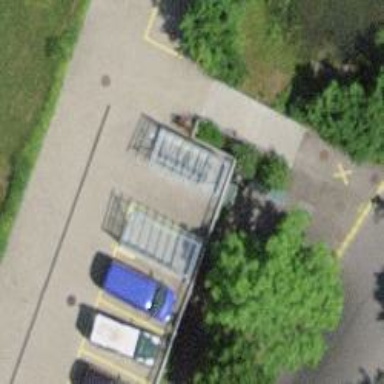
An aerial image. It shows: Toilets are available here.